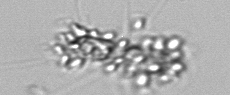
Label: Chaetoceros_didymus_TAG_external_flagellate